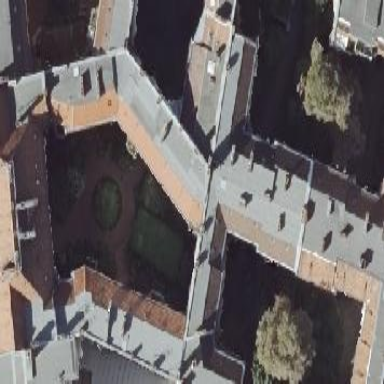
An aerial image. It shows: Unique apartment building with double saltbox roof shape.